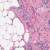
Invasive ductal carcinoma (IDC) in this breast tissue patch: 0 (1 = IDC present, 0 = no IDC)